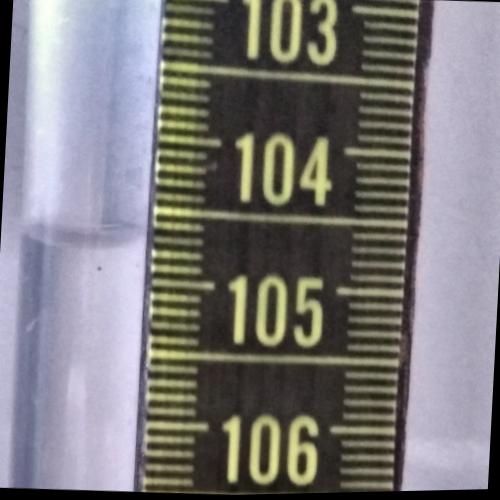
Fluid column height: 104.7 cm